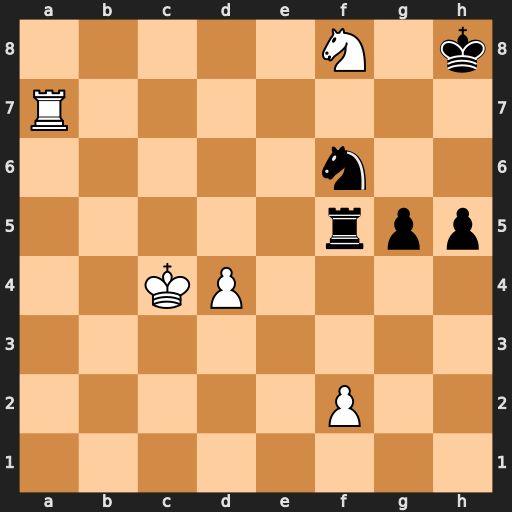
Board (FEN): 5N1k/R7/5n2/5rpp/2KP4/8/5P2/8
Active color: w
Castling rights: -
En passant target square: -
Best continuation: Ng6+ Kg8 Ne7+ Kf7 Nxf5+